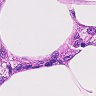
Metastatic tissue present: no